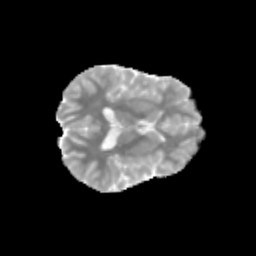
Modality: MD
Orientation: axial
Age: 12
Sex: female
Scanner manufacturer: siemens
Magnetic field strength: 3 T
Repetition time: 3.8 s
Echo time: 0.07 s